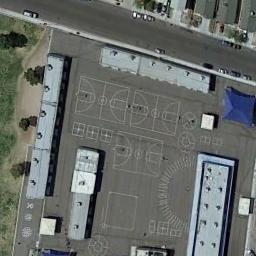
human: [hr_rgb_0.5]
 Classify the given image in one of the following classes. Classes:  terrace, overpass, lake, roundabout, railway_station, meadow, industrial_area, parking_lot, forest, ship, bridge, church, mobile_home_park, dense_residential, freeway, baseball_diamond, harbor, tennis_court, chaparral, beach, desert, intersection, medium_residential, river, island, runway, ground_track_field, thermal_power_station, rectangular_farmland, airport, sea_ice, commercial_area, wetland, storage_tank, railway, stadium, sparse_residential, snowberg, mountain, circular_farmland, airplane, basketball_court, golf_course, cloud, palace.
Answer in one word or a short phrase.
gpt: basketball_court